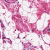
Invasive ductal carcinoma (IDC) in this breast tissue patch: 0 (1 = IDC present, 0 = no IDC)